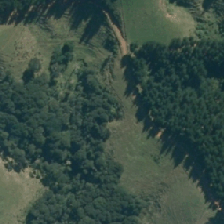
Land cover: high_producing_grassland